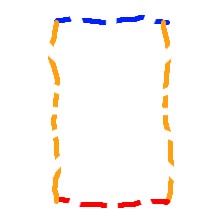
Shape: rectangle